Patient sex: M
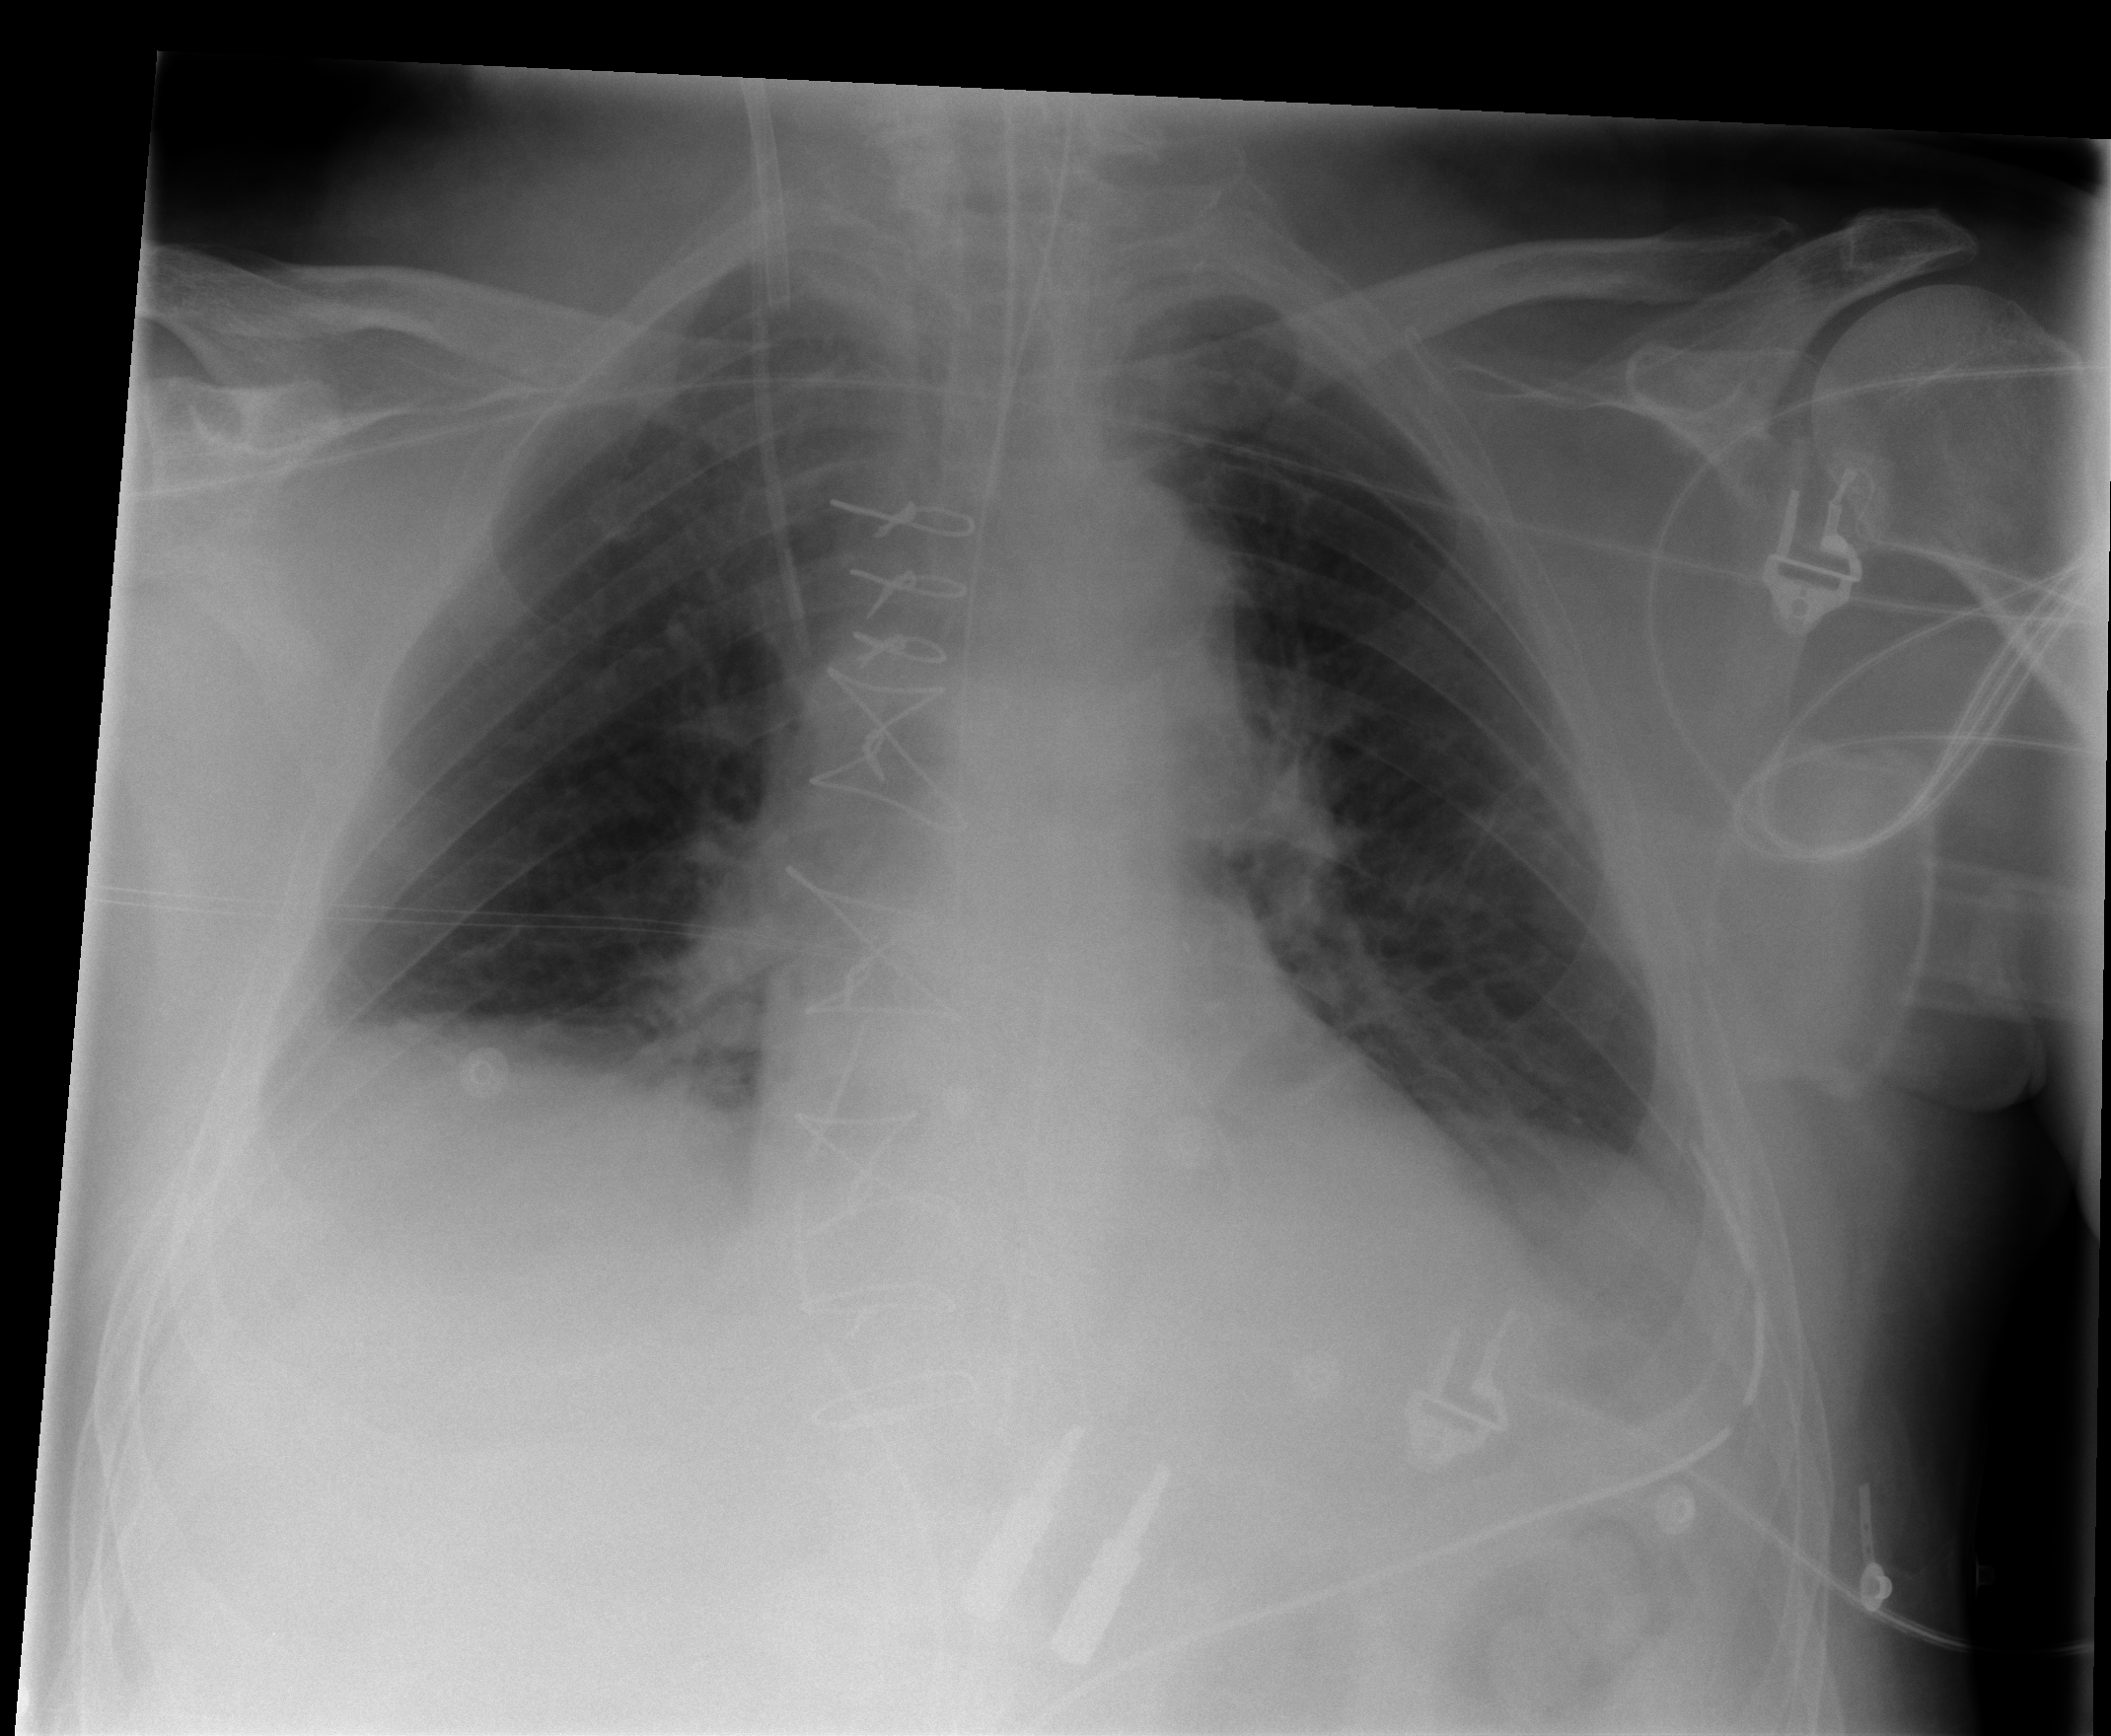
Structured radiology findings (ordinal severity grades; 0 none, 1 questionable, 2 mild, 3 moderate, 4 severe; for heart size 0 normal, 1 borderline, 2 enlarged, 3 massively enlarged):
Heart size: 0
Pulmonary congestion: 0
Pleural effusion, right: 2
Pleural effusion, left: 2
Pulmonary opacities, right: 0
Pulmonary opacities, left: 0
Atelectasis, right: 2
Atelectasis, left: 2